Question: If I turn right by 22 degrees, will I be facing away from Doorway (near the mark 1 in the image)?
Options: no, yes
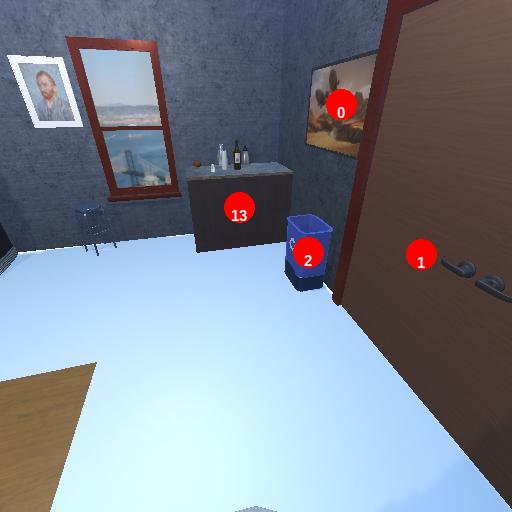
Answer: no